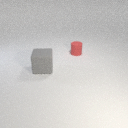
large gray rubber cube to the left of small red rubber cylinder